Question: I'm writing an Apple Watch app and at some point I need to get an information about the walking or driving distance from the user's current location to a specific place.
As recommended by Apple in its <URL> returning the fetched distance and expected time to the Apple Watch.
This operation is made through MapKit's 'MKDirectionsRequest', which tends to be "slow" (like, 1 or 2 seconds). If I test my code directly in the iOS app with the same arguments, everything works well: I get the expected time and distance response. However, from inside the Apple Watch app, the callback ('reply' parameter of 'openParentApplication') is never called and the device never gets its information back.
Replaced by update 3.
Actually, there is no timeout as I suspected in the beginning, but it only seems to work if the iOS app runs in foreground on the iPhone. If I try to run the query from the Apple Watch app without touching anything on the iPhone Simulator (i.e.: the app is woken up in the background), then nothing happens. As soon as I tap my app's icon on the iPhone Simulator, putting it frontmost, the Apple Watch receives the reply.
As requested by Duncan, below is the full code involved, with emphasis on where execution path is lost:
(in class 'WatchHelper')
'''
var callback: (([NSObject : AnyObject]!) -> Void)?
func handleWatchKitExtensionRequest(userInfo: [NSObject : AnyObject]!, reply: (([NSObject : AnyObject]!) -> Void)!) {
// Create results and callback object for this request
results = [NSObject: AnyObject]()
callback = reply
// Process request
if let op = userInfo["op"] as String? {
switch op {
case AppHelper.getStationDistanceOp:
if let uic = userInfo["uic"] as Int? {
if let transitType = userInfo["transit_type"] as Int? {
let transportType: MKDirectionsTransportType = ((transitType == WTTripTransitType.Car.rawValue) ? .Automobile : .Walking)
if let loc = DatabaseHelper.getStationLocationFromUIC(uic) {
// The following API call is asynchronous, so results and reply contexts have to be saved to allow the callback to get called later
LocationHelper.sharedInstance.delegate = self
LocationHelper.sharedInstance.routeFromCurrentLocationToLocation(loc, withTransportType: transportType)
}
}
}
case ... // Other switch cases here
default:
NSLog("Invalid operation specified: \(op)")
}
} else {
NSLog("No operation specified")
}
}
func didReceiveRouteToStation(distance: CLLocationDistance, expectedTime: NSTimeInterval) {
// Route information has been been received, archive it and notify caller
results!["results"] = ["distance": distance, "expectedTime": expectedTime]
// Invoke the callback function with the received results
callback!(results)
}
'''
(in class 'LocationHelper')
'''
func routeFromCurrentLocationToLocation(destination: CLLocation, withTransportType transportType: MKDirectionsTransportType) {
// Calculate directions using MapKit
let currentLocation = MKMapItem.mapItemForCurrentLocation()
var request = MKDirectionsRequest()
request.setSource(currentLocation)
request.setDestination(MKMapItem(placemark: MKPlacemark(coordinate: destination.coordinate, addressDictionary: nil)))
request.requestsAlternateRoutes = false
request.transportType = transportType
let directions = MKDirections(request: request)
directions.calculateDirectionsWithCompletionHandler({ (response, error) -> Void in
// This is the MapKit directions calculation completion handler
// Problem is: execution never reaches this completion block when called from the Apple Watch app
if response != nil {
if response.routes.count > 0 {
self.delegate?.didReceiveRouteToStation?(response.routes[0].distance, expectedTime: response.routes[0].expectedTravelTime)
}
}
})
}
'''
: The iOS app is clearly setup to be able to receive location updates in the background, as seen in the screenshot below:

So the question now becomes: is there any way to "force" an 'MKDirectionsRequest' to happen in the background?
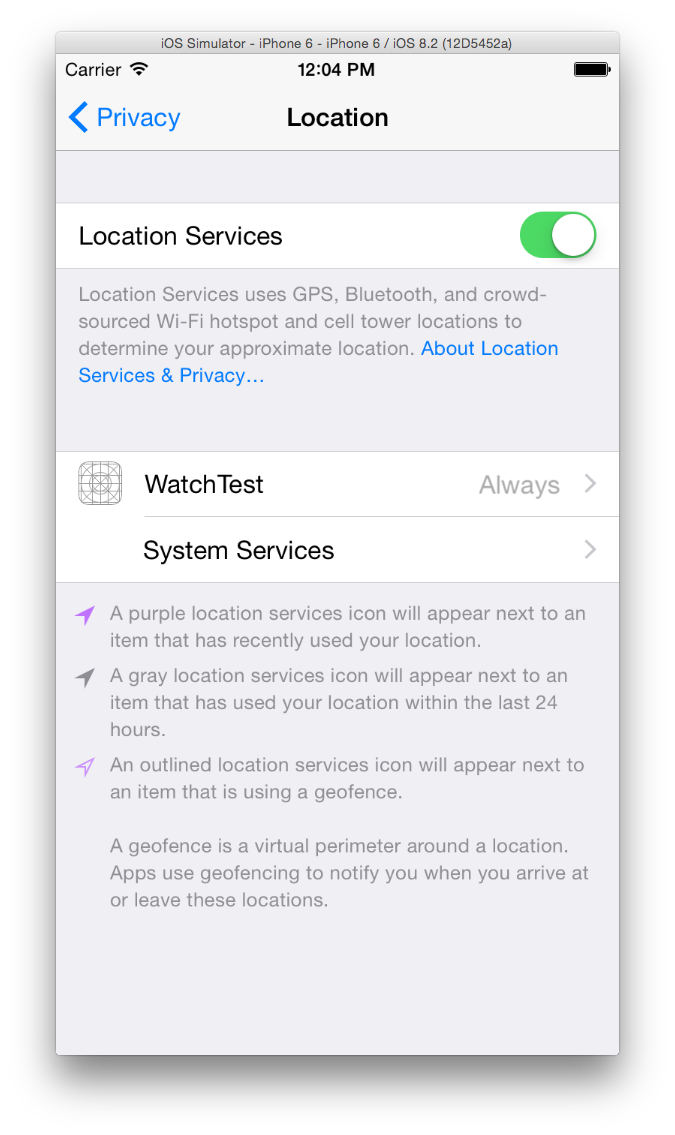
Answer: This code works in an app that I am working on. It also works with the app in the background so I think it's safe to say that 'MKDirectionsRequest' will work in background mode. Also, this is called from the AppDelegate and is wrapped in a 'beginBackgroundTaskWithName' tag.
'''
dispatch_async(dispatch_get_global_queue(DISPATCH_QUEUE_PRIORITY_DEFAULT, 0), ^{
MKPlacemark *destPlacemark = [[MKPlacemark alloc] initWithCoordinate:CLLocationCoordinate2DMake(destLat, destLon) addressDictionary:nil];
MKPlacemark *currentPlacemark = [[MKPlacemark alloc] initWithCoordinate:CLLocationCoordinate2DMake(currLat, currLon) addressDictionary:nil];
NSMutableDictionary __block *routeDict=[NSMutableDictionary dictionary];
MKRoute __block *routeDetails=nil;
MKDirectionsRequest *directionsRequest = [[MKDirectionsRequest alloc] init];
[directionsRequest setSource:[[MKMapItem alloc] initWithPlacemark:currentPlacemark]];
[directionsRequest setDestination:[[MKMapItem alloc] initWithPlacemark:destPlacemark]];
directionsRequest.transportType = MKDirectionsTransportTypeAutomobile;
dispatch_async(dispatch_get_main_queue(), ^(){
MKDirections *directions = [[MKDirections alloc] initWithRequest:directionsRequest];
[directions calculateDirectionsWithCompletionHandler:^(MKDirectionsResponse *response, NSError *error) {
if (error) {
NSLog(@"Error %@", error.description);
} else {
NSLog(@"ROUTE: %@",response.routes.firstObject);
routeDetails = response.routes.firstObject;
[routeDict setObject:[NSString stringWithFormat:@"%f",routeDetails.distance] forKey:@"routeDistance"];
[routeDict setObject:[NSString stringWithFormat:@"%f",routeDetails.expectedTravelTime] forKey:@"routeTravelTime"];
NSLog(@"Return Dictionary: %@",routeDict);
reply(routeDict);
}
}];
});
});
'''
: The code above probably works in ObjC, but the exact reason why it works is that it is not using 'MKMapItem.mapItemForCurrentLocation()'. So the working code for me looks as follows:
'''
func routeFromCurrentLocationToLocation(destination: CLLocation, withTransportType transportType: MKDirectionsTransportType) {
// Calculate directions using MapKit
let currentLocation = MKMapItem(placemark: MKPlacemark(coordinate: CLLocationCoordinate2DMake(lat, lng), addressDictionary: nil))
var request = MKDirectionsRequest()
// ...
}
'''